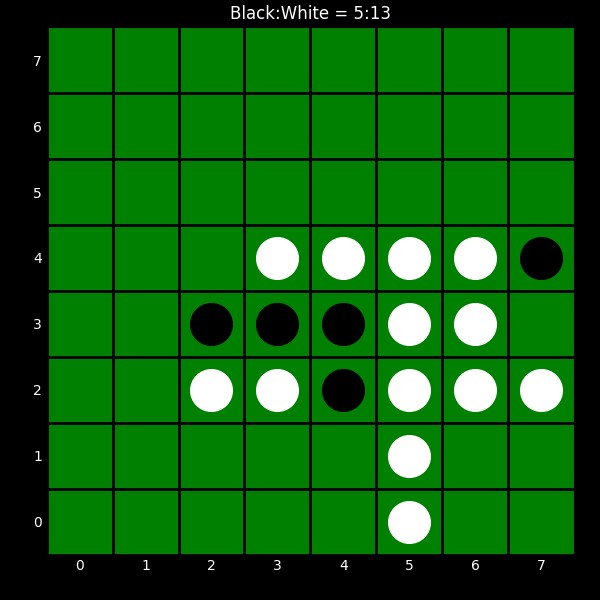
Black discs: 5
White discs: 13